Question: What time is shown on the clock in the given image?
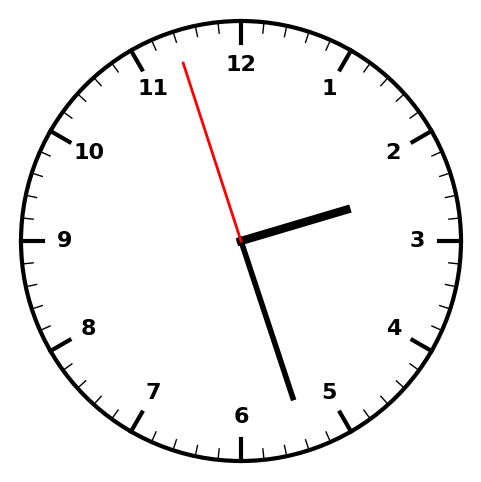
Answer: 02:26:57